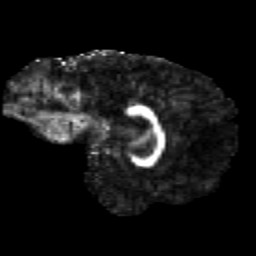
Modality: FA
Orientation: sagittal
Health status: healthy
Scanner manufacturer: siemens
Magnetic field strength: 3 T
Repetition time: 12 s
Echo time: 0.092 s